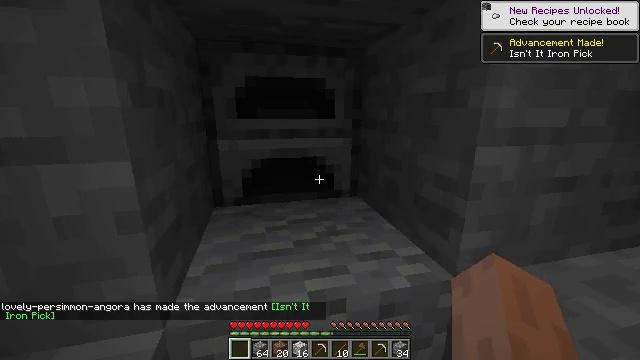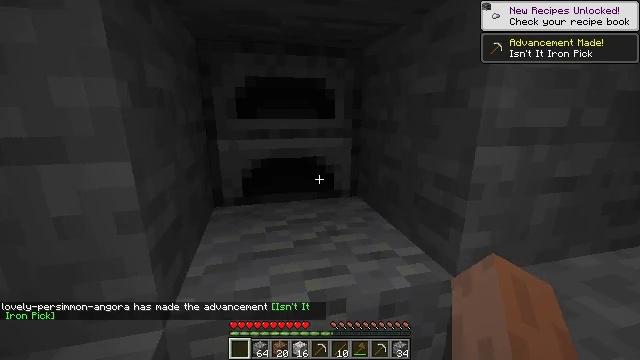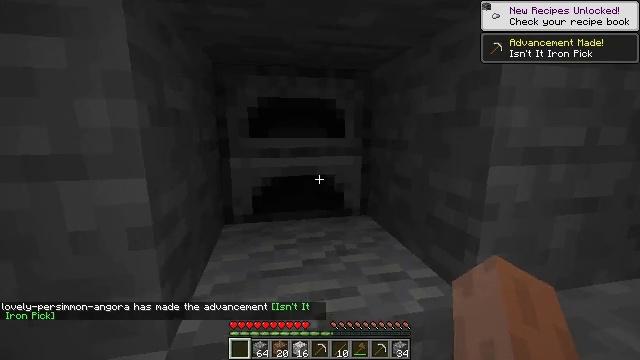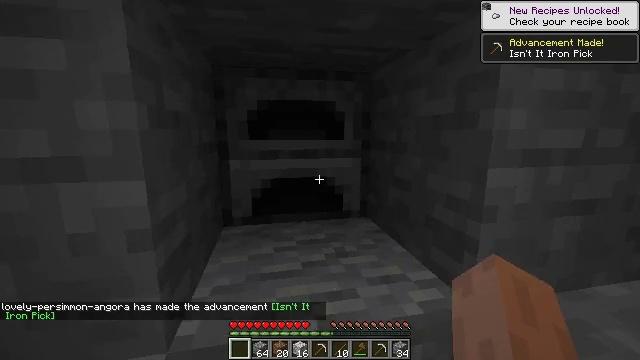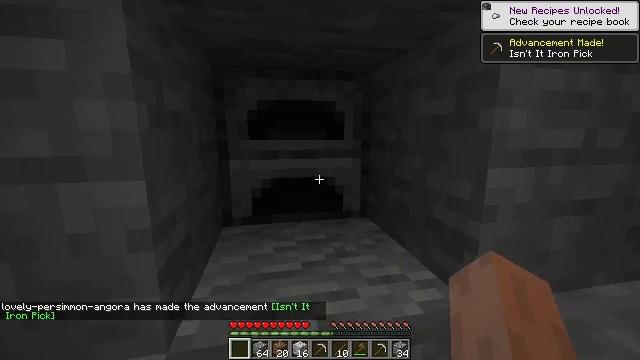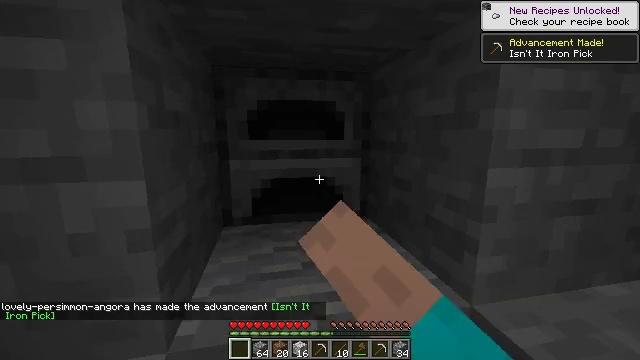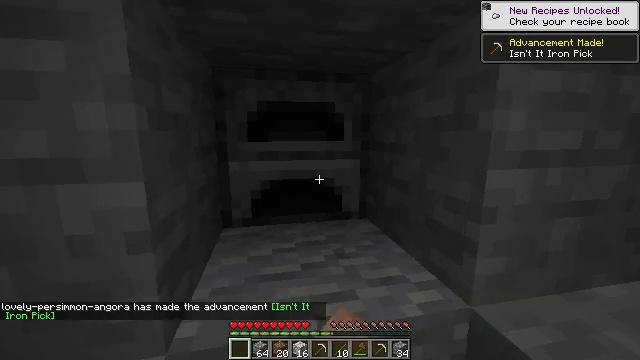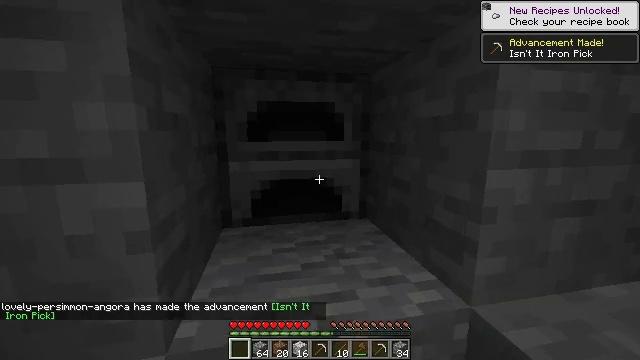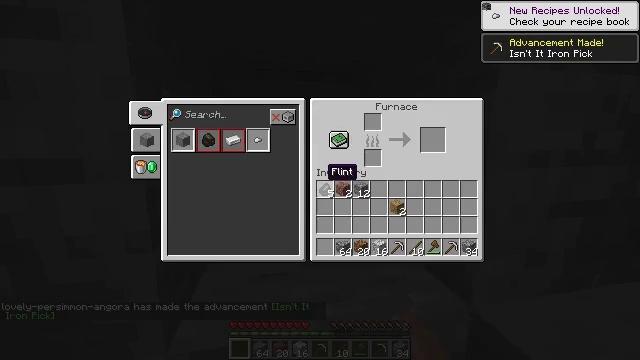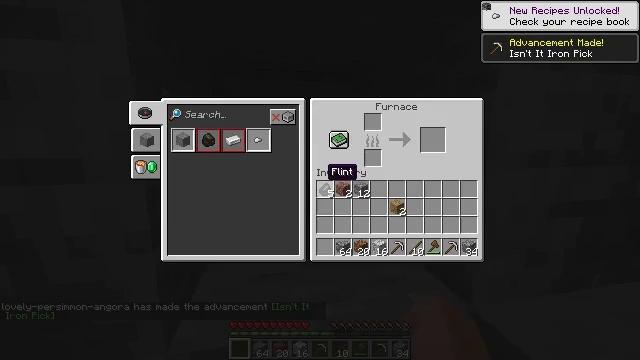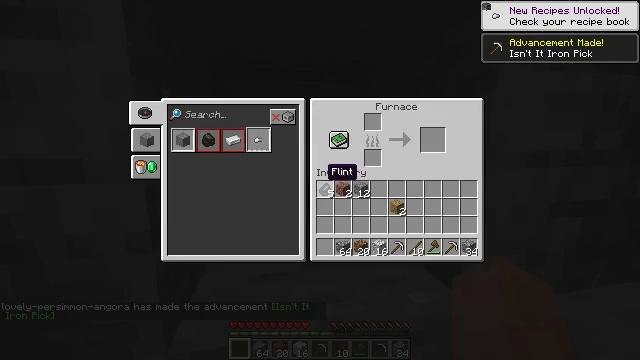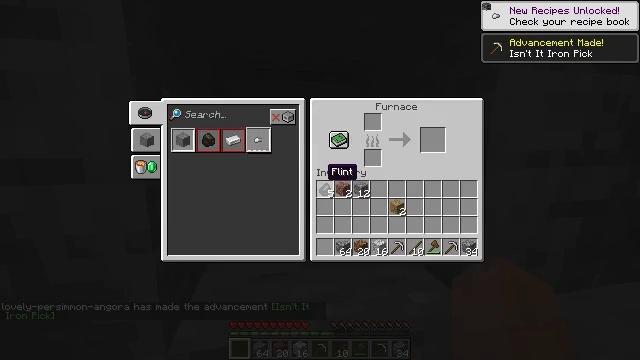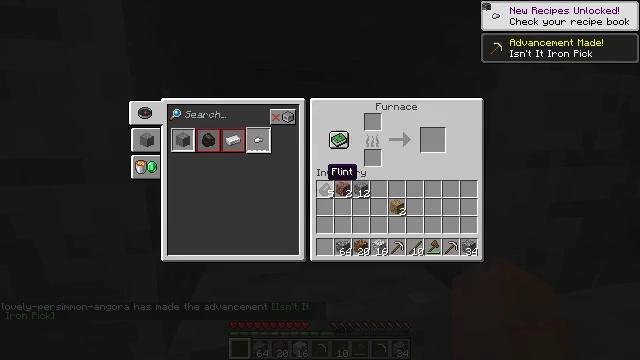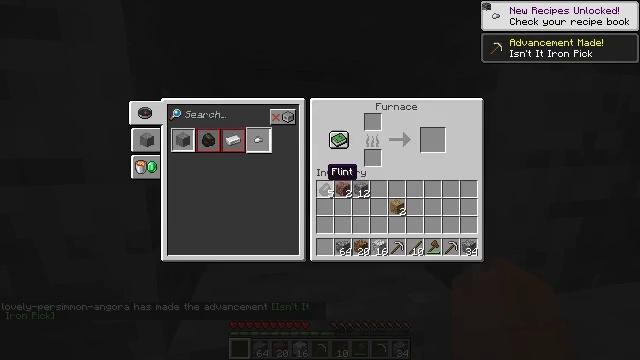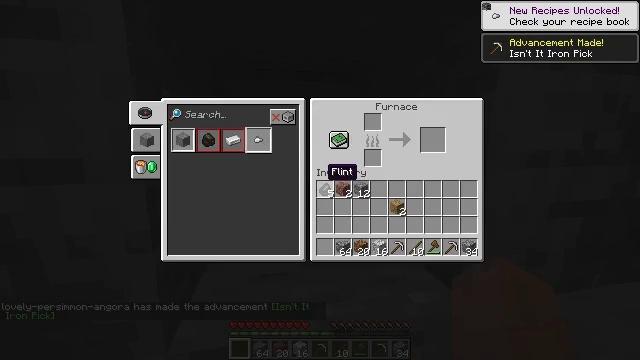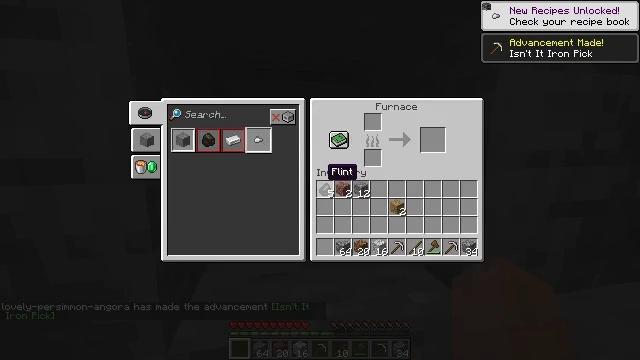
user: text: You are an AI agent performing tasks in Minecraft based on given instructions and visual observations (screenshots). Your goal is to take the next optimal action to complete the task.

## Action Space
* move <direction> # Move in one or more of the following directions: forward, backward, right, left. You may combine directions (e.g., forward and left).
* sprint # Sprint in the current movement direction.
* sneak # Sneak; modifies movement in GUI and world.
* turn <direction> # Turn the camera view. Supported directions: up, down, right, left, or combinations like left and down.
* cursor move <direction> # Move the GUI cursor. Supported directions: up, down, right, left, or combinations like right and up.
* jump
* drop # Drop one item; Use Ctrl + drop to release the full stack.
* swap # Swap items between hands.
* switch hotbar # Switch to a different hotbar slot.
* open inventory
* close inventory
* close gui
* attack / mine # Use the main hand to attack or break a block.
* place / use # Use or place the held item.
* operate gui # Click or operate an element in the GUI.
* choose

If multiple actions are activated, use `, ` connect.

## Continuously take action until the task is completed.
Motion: motion action
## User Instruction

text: Collect the oak trapdoor for re-use.
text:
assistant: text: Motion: no_op
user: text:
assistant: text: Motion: turn left and up
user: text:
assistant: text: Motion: use / place
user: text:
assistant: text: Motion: use / place
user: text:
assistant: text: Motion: use / place
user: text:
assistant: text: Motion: no_op
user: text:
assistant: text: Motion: no_op
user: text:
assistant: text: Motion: no_op
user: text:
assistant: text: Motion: no_op
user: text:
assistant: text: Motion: no_op
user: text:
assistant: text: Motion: no_op
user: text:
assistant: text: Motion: no_op
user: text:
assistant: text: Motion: no_op
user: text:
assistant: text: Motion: no_op
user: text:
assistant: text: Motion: no_op
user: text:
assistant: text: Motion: no_op
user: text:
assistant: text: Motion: no_op
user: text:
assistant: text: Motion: no_op
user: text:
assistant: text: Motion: no_op
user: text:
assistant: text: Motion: no_op
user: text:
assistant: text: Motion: no_op
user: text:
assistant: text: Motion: close inventory
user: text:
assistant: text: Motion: close inventory
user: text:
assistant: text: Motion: close inventory
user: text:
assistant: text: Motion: close inventory
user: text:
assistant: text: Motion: no_op
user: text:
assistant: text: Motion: no_op
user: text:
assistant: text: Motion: turn right
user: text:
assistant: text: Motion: turn right
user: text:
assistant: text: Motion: turn right